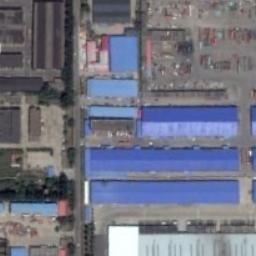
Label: industrial_area